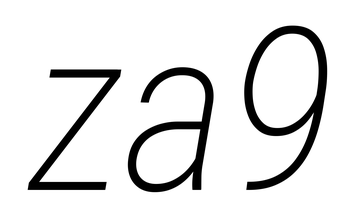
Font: Roboto-Italic_Condensed_ExtraLight_Italic